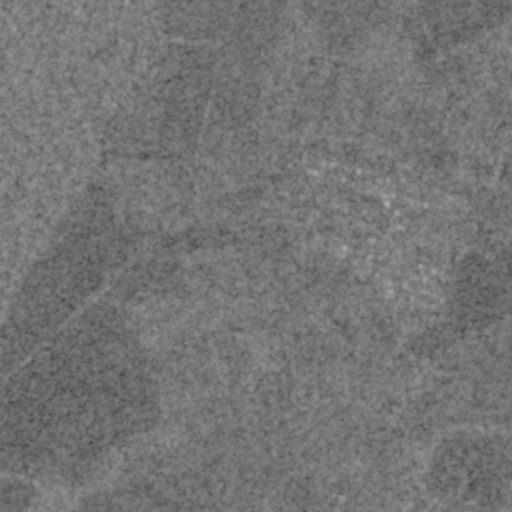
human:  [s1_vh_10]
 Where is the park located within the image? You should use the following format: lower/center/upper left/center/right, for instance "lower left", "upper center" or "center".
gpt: The park is located in the center right of the image.
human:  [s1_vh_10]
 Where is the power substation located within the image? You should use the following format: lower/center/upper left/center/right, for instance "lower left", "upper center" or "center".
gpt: The power substation is located in the lower right of the image.
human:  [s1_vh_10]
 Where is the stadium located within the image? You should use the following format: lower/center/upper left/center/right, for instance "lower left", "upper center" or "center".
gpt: The stadium is located in the center right of the image.
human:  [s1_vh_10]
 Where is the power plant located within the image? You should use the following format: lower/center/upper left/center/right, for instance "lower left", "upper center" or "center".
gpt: There is no power plant in the image.

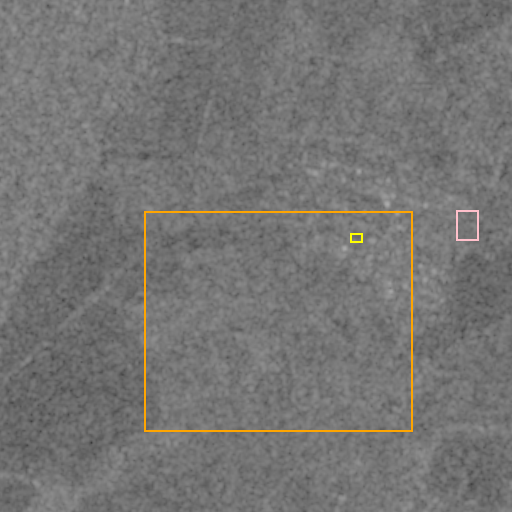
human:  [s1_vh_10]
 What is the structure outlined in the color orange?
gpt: The structure outlined in orange is a crop field.
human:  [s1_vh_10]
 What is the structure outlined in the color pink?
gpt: The structure outlined in pink is a park.
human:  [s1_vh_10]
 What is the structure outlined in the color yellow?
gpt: The structure outlined in yellow is a stadium.
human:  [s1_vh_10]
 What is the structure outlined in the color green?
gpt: There is no green outline.